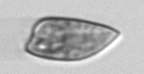
Label: Prorocentrum_dentatum